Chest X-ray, PA view. Patient: 50 years old, sex M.
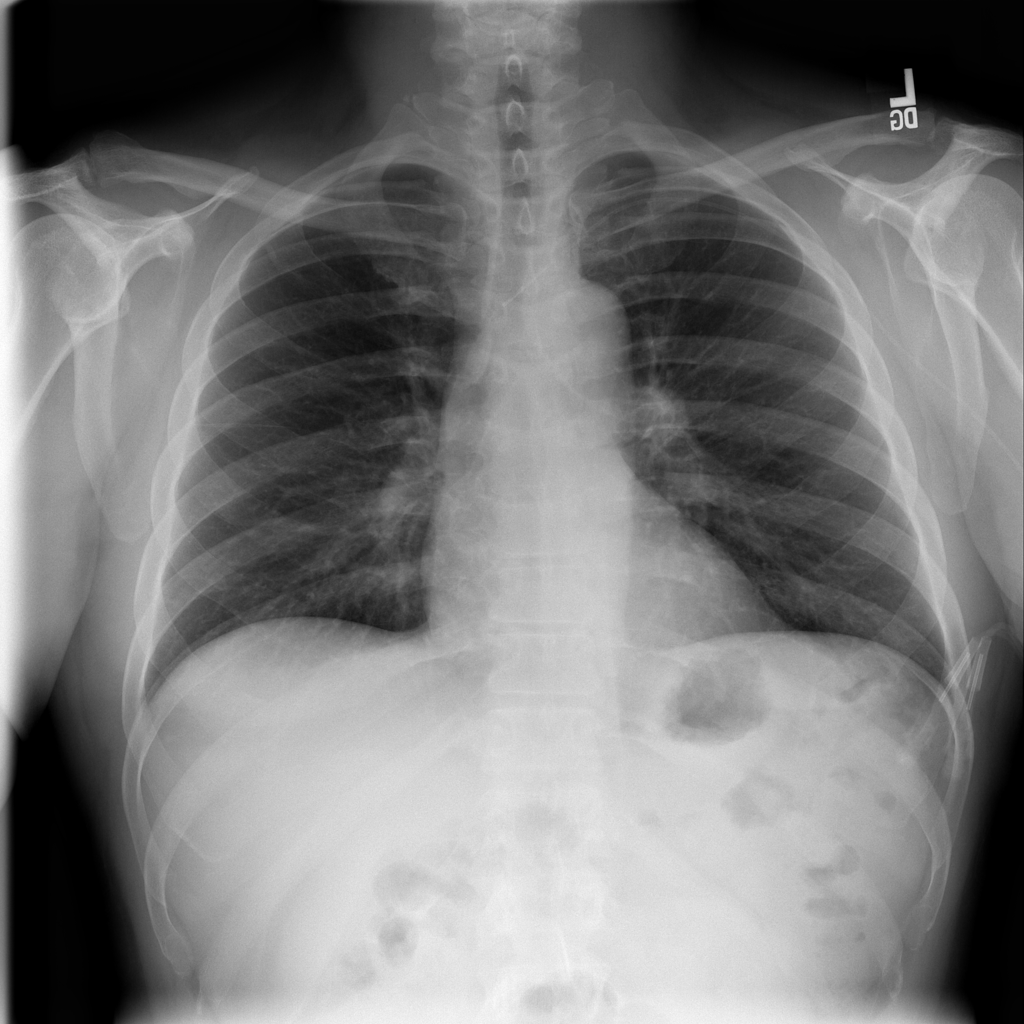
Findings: No Finding